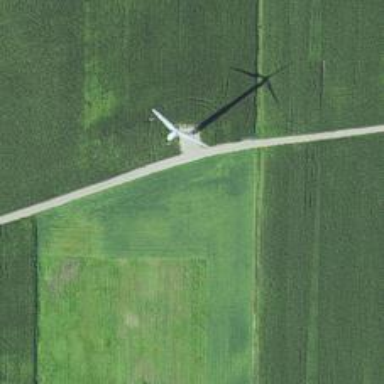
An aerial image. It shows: Wind power generator employing wind turbines.